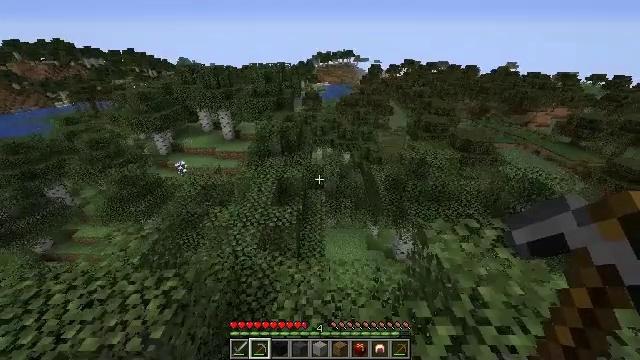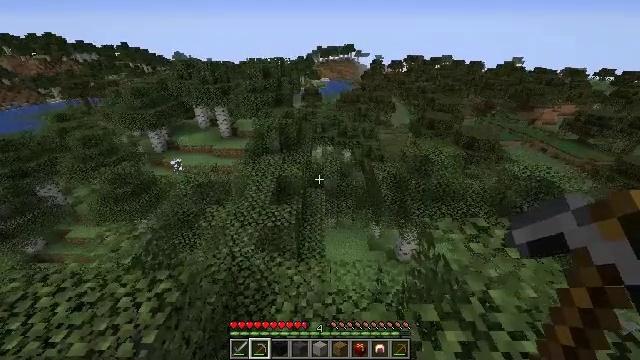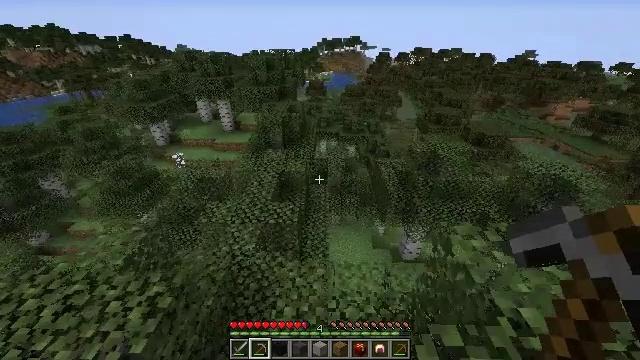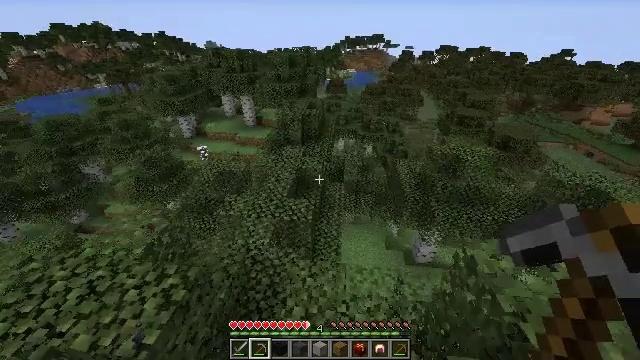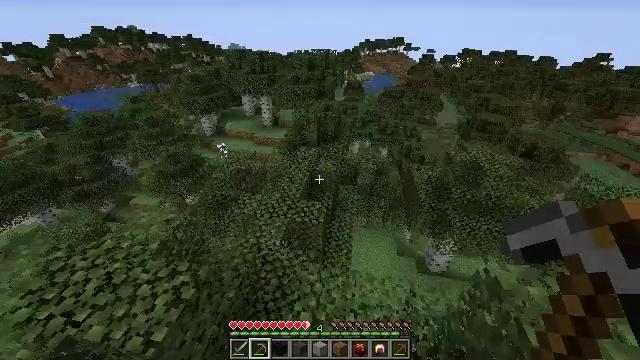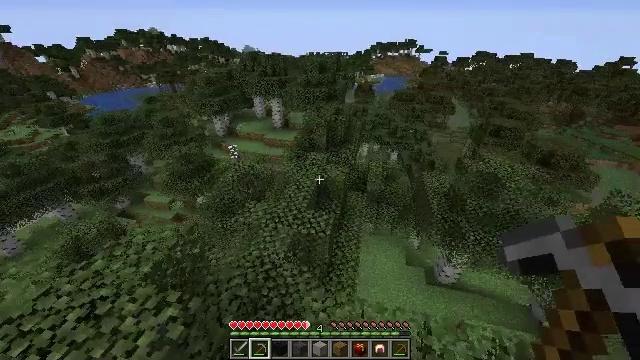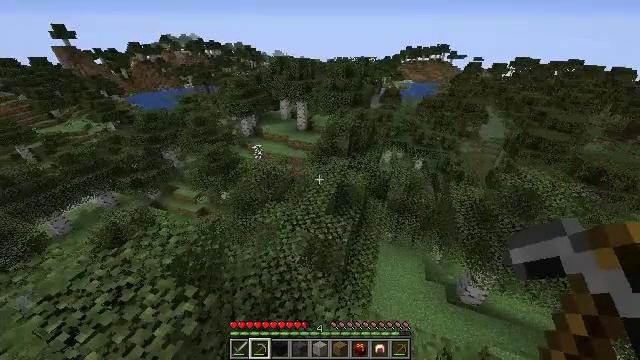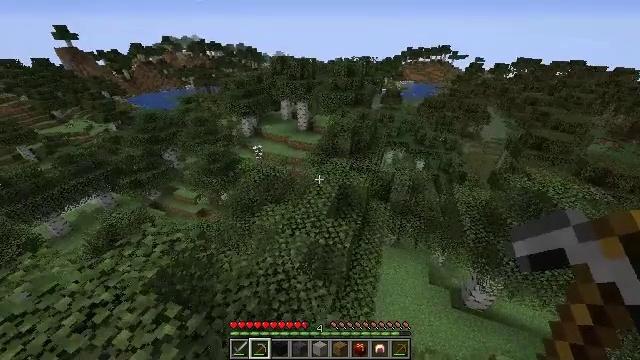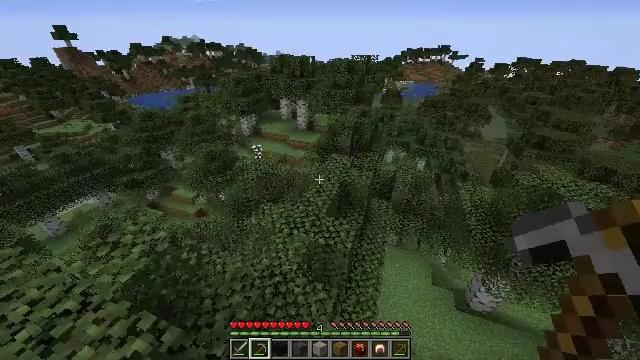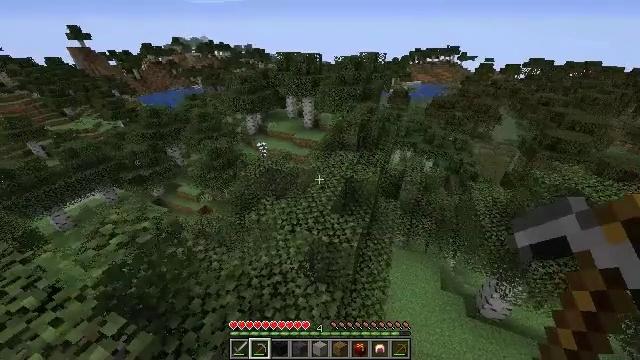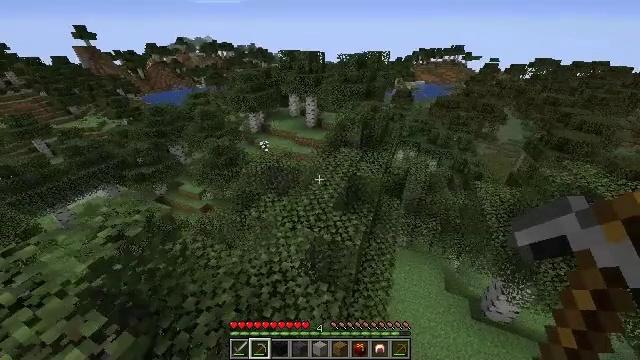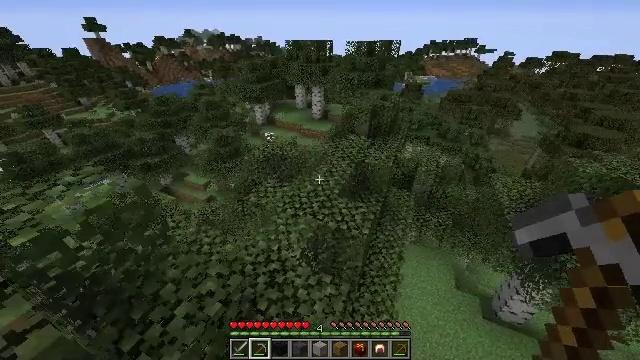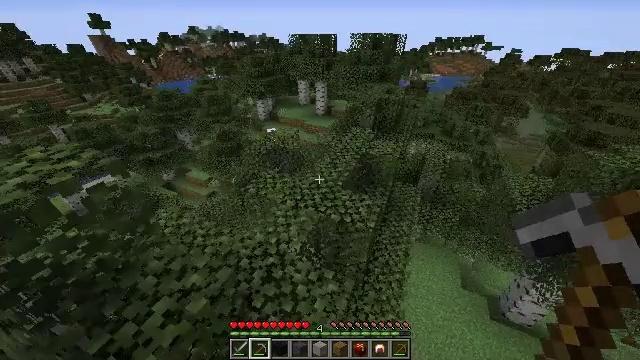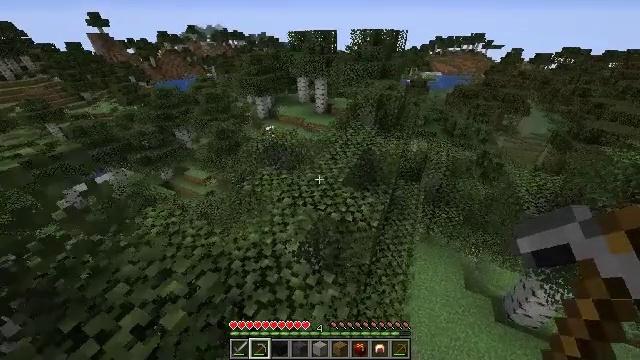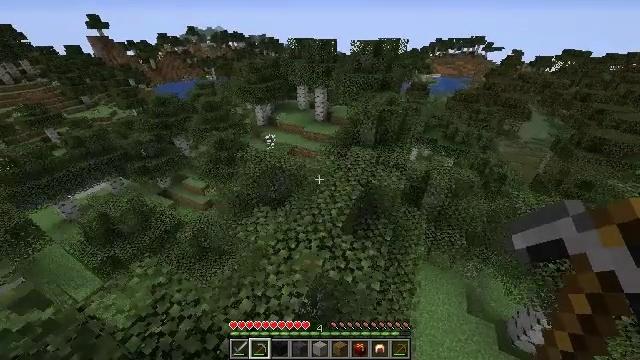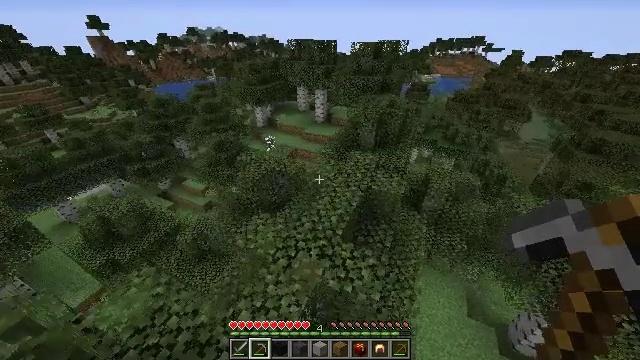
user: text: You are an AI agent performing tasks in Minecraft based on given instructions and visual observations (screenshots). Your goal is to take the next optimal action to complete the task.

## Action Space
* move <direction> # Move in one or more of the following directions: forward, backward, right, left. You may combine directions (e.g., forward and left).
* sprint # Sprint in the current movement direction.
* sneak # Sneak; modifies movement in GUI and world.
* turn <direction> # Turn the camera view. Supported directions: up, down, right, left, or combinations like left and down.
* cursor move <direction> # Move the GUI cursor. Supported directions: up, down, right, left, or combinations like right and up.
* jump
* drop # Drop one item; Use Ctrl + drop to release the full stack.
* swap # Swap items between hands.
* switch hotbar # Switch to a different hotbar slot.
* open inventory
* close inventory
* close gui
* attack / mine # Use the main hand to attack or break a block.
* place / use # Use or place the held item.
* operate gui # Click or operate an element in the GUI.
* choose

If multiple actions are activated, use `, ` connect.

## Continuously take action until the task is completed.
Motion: motion action
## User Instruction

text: Remove birch leaves from trees.
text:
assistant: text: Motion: move forward, sprint
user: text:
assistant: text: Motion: move forward, sprint, turn left and down
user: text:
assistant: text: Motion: move forward, sprint, turn left and down
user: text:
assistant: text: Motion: move forward, sprint, turn left
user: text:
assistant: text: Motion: move forward, sprint, turn left
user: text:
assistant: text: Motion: move forward, sprint, turn left
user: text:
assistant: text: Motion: move forward, sprint
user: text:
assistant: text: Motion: move forward, sprint
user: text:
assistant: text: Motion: move forward, sprint, turn left
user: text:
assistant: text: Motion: move forward, sprint
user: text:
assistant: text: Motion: move forward, sprint, turn left and down, jump
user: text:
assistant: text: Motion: move forward, sprint, jump
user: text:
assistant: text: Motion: move forward, sprint, jump
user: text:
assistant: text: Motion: move forward, sprint, jump
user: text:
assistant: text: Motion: move forward, sprint, jump
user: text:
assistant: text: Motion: move forward, sprint, jump
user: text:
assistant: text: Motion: move forward, sprint, turn right, jump
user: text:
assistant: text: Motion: move forward, sprint, turn right, jump
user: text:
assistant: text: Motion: move forward, sprint, turn right, jump
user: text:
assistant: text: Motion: move forward, sprint, turn right, jump
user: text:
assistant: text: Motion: move forward, sprint, turn right, jump
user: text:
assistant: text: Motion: move forward, sprint, turn right and up, jump
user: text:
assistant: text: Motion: move forward, sprint, turn right, jump
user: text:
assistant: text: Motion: move forward, sprint, turn right
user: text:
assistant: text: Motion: move forward, sprint, turn right
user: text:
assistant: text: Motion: move forward, sprint
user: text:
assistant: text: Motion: move forward, sprint, turn right
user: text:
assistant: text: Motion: move forward, sprint
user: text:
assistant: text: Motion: move forward, sprint
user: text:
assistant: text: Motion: move forward, sprint